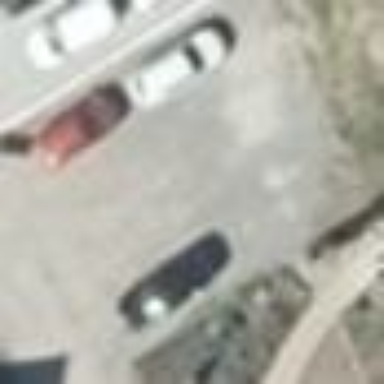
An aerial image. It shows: Parking area with surface.